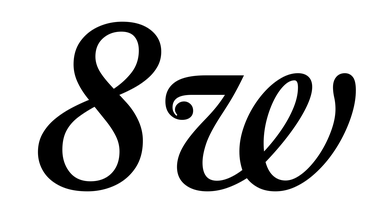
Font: LibreCaslonText-Italic_Medium_Italic